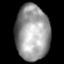
Tissue: lung
Cell type: Epithelial cells
Senescence score: 0.1834
Nuclear area (px): 1854
Mean DAPI intensity: 154.299